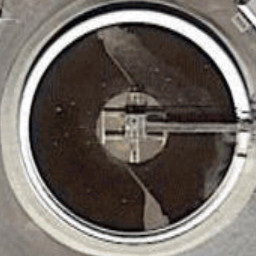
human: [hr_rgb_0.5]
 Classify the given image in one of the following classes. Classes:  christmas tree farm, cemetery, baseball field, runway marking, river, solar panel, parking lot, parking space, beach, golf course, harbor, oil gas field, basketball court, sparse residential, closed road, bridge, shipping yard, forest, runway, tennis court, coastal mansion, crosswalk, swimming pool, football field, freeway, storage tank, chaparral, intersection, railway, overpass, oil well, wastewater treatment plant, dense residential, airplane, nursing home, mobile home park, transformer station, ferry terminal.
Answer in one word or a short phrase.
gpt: wastewater treatment plant